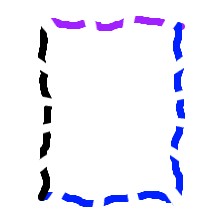
Shape: rectangle